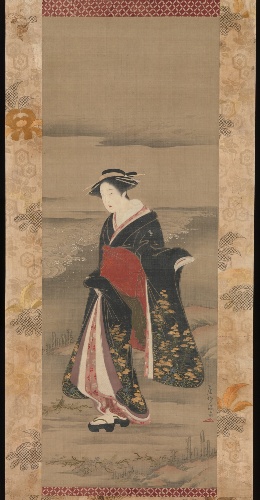
Artist: Kubo Shunman
Artist bio: Japanese, 1757–1820
Date: 18th century
Object type: Hanging scroll
Classification: Paintings
Medium: Hanging scroll; ink and color on paper
Culture: Japan
Period: Edo period (1615–1868)
Dimensions: Image: 32 x 11 15/16 in. (81.3 x 30.3 cm)
Overall: 63 7/8 x 18 3/4in. (162.2 x 47.6 cm)
Department: Asian Art
Credit line: The Harry G. C. Packard Collection of Asian Art, Gift of Harry G. C. Packard, and Purchase, Fletcher, Rogers, Harris Brisbane Dick, and Louis V. Bell Funds, Joseph Pulitzer Bequest, and The Annenberg Fund Inc. Gift, 1975
Accession year: 1975
Repository: Metropolitan Museum of Art, New York, NY
Tags: Women